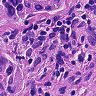
Metastatic tissue present: yes